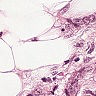
Metastatic tissue present: yes